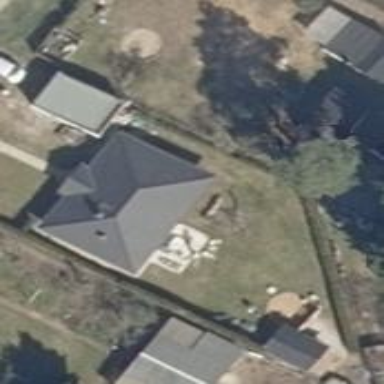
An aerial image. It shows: Detached building with hipped roof shape.